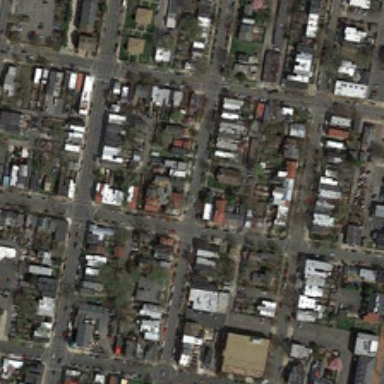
Many buildings and green trees are in a dense residential area .